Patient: sex M, age 46
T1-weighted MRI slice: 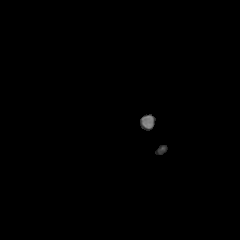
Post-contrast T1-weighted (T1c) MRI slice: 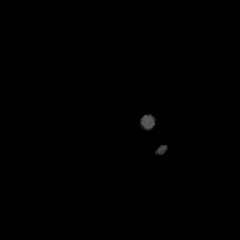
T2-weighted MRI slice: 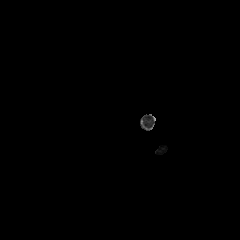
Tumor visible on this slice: no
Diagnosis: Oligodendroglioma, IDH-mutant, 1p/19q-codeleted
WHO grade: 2